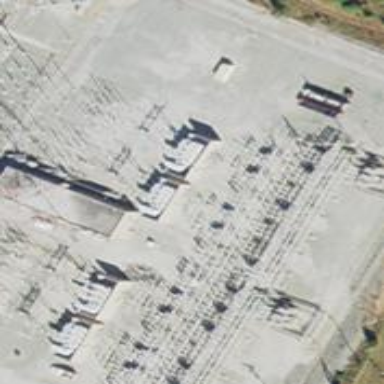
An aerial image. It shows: Switch used for power control.